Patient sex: F
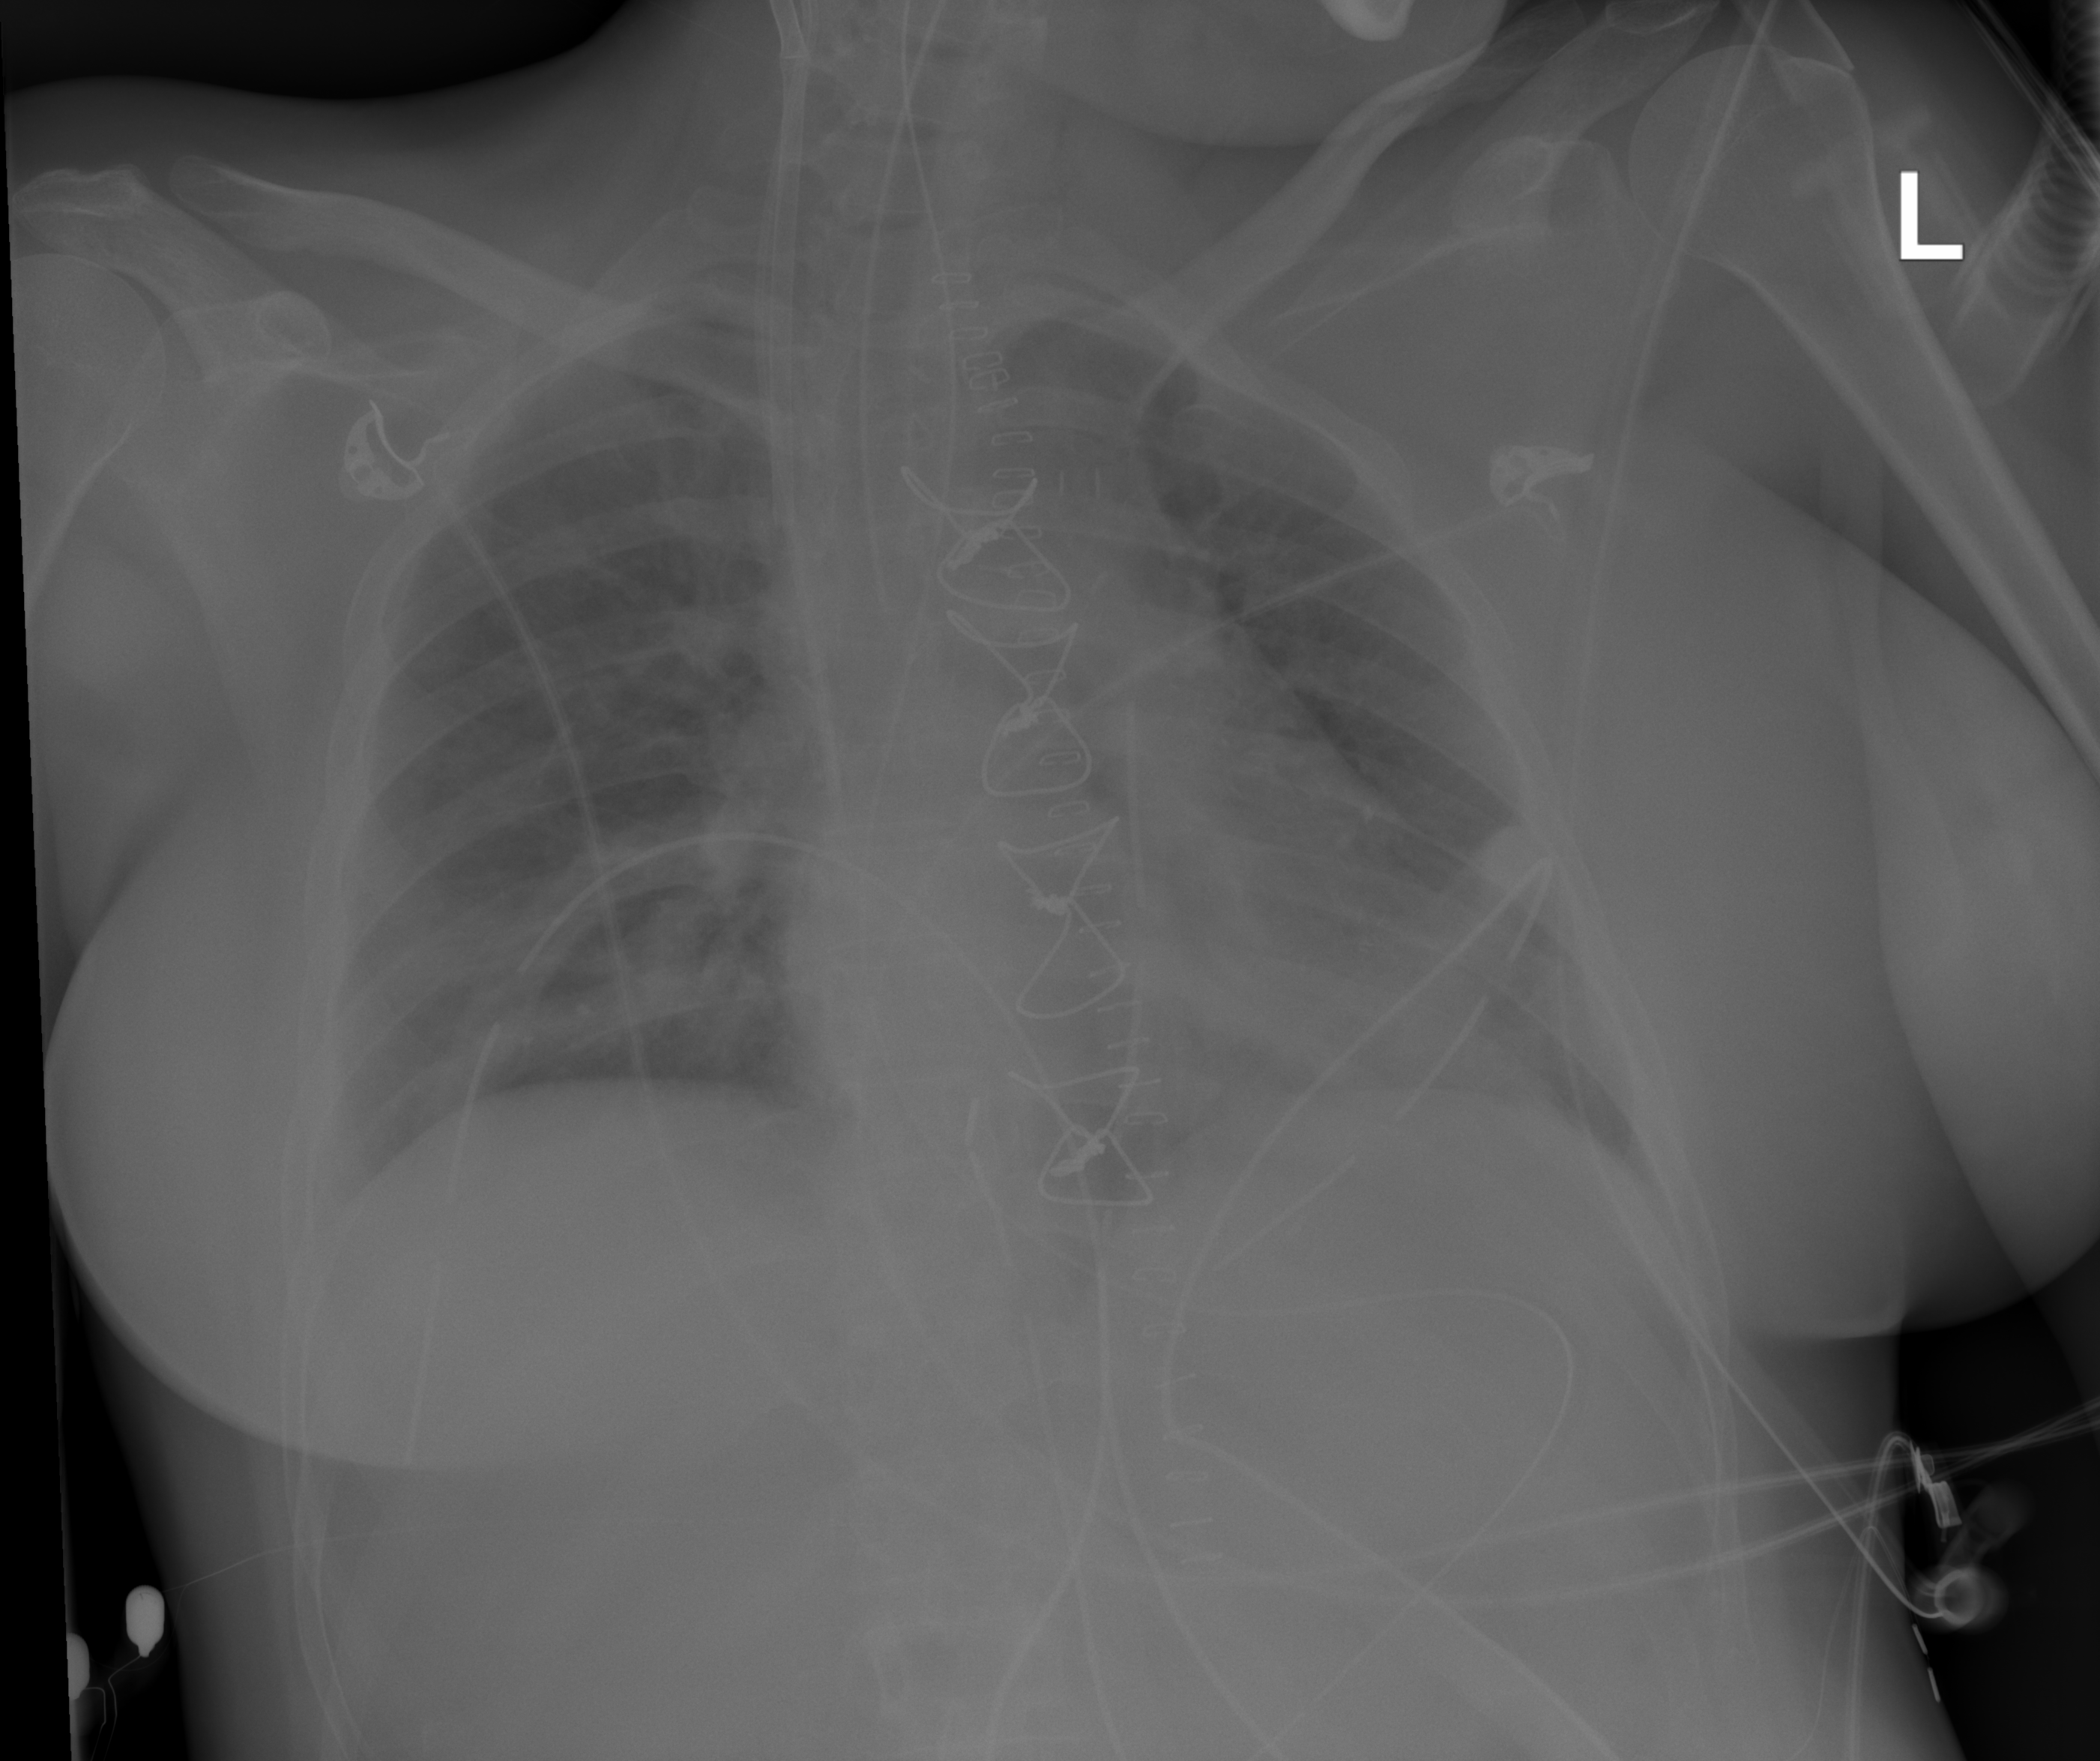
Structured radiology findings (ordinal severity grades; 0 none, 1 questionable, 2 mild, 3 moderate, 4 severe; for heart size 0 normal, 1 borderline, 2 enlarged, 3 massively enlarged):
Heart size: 0
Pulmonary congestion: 0
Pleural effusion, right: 0
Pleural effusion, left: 0
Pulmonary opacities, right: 0
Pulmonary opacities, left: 0
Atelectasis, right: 0
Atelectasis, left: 0